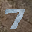
Label: 7